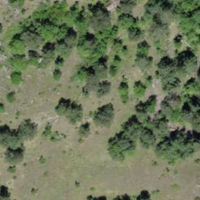
EUNIS habitat code: 24
Species observed at this site:
Euphorbia cyparissias